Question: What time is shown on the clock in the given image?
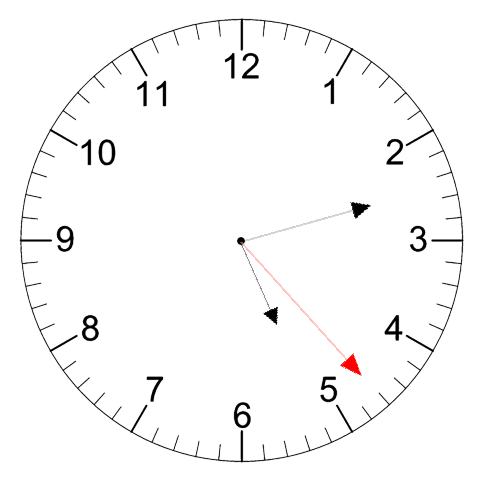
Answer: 05:12:23